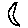
Label: moon